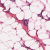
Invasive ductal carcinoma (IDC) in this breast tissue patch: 0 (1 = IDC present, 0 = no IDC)